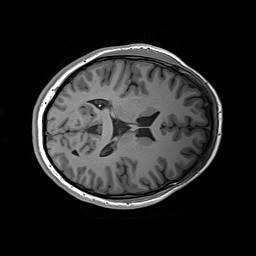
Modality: T1w
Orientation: axial
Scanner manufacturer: siemens
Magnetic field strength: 3 T
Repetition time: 2.2 s
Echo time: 0.00244 s